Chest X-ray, PA view. Patient: 62 years old, sex M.
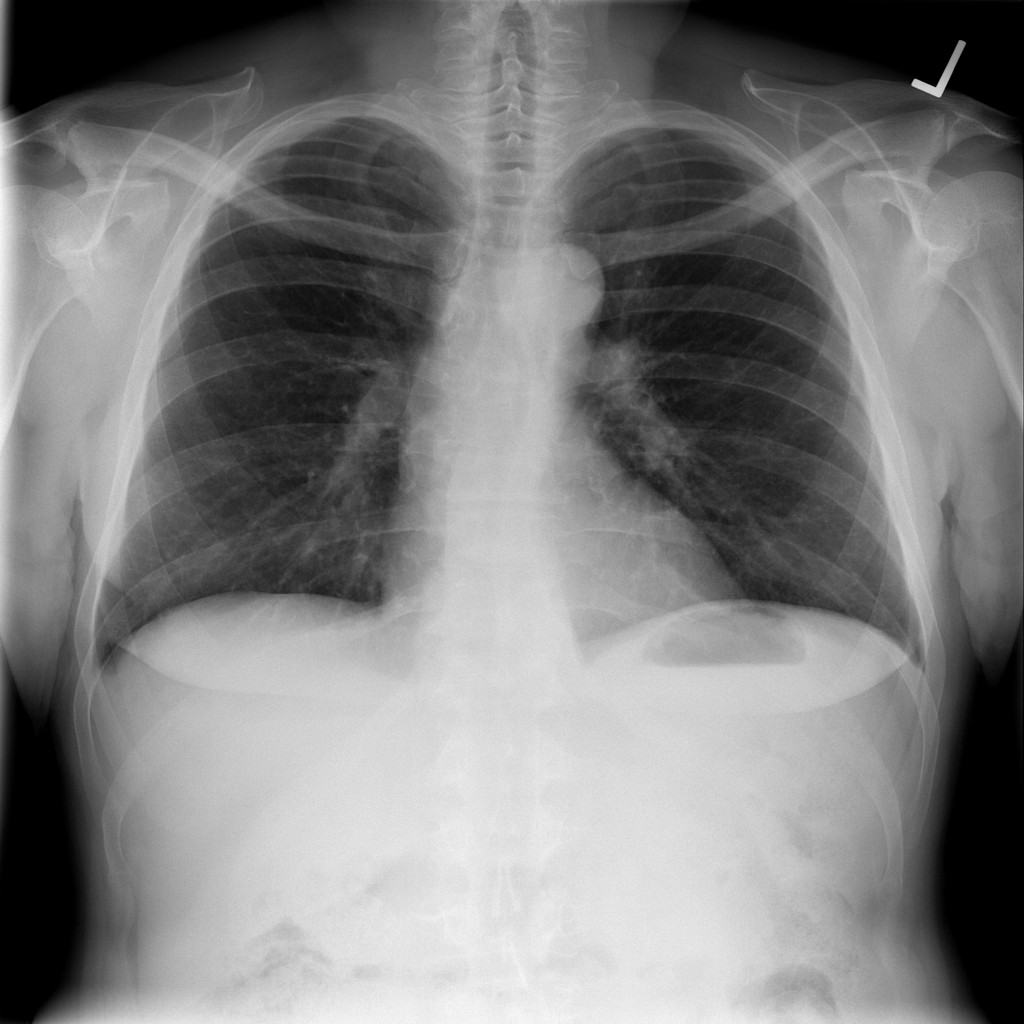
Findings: No Finding